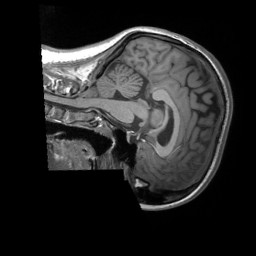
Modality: T1w
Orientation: sagittal